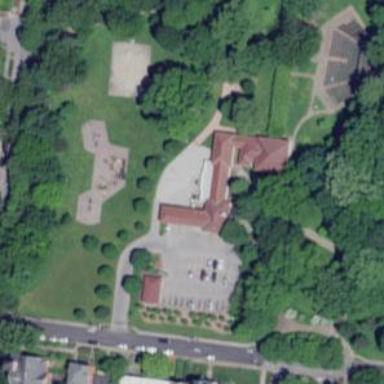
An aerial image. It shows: Police building.